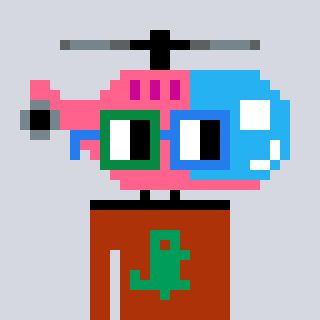
a pixel art character with square green and blue glasses, a helicopter-shaped head and a hotbrown-colored body on a cool background